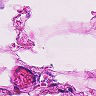
Metastatic tissue present: no